Question: I know I can just use margins and padding to accomplish what I want. But, that seems a little... I dunno, strange I guess. I just feel that there is a more... structured? way of doing this?
Here's what I want to do:

How would you suggest I go about doing this? Any advice is appreciated.
Thank you!
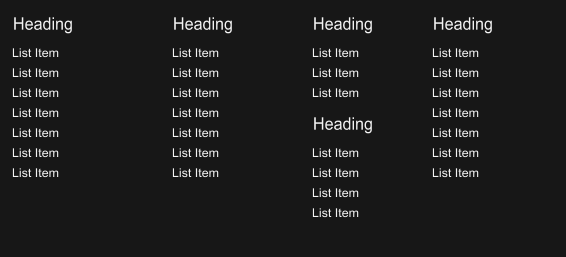
Answer: Oh man, there is a css grid system I am in love with, it is SO easy to implement and understand. Check it out, its called the <URL>. Although it is made for 960px it is pretty easy to change.
'''
<div class='container_4'><!-- this will be a container that takes up four grid spots-->
<div class='grid_1 alpha'><!-- this will start from the first column in the container and will take one spot-->
<h2>Heading</h2>
<li>List Item</li><!-- et cetera -->
</div>
<div class='grid_1'><!-- this takes up next spot and extends one col -->
<h2>Heading</h2>
<li>List Item</li><!-- et cetera -->
</div>
<div class='grid_1'><!-- this takes up next spot and extends one col -->
<h2>Heading</h2>
<li>List Item</li><!-- et cetera -->
<h2>Heading</h2>
<li>List Item</li><!-- et cetera -->
</div>
<div class='grid_1 omega'><!-- this takes up last spot and extends one col -->
<h2>Heading</h2>
<li>List Item</li><!-- et cetera -->
</div>
</div> <!-- end the container -->
'''
The alpha and omega classes go on the first and last grid items in a row.